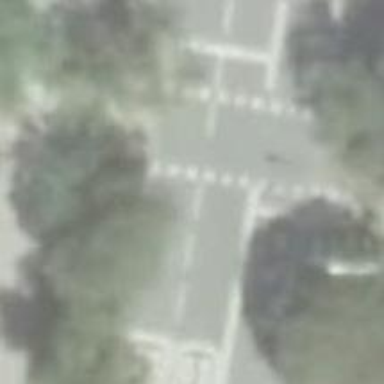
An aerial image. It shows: Asphalt cycleway with crossing equipped with traffic signals.